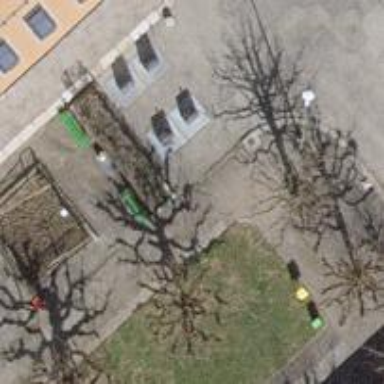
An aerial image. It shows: Bench for seating.